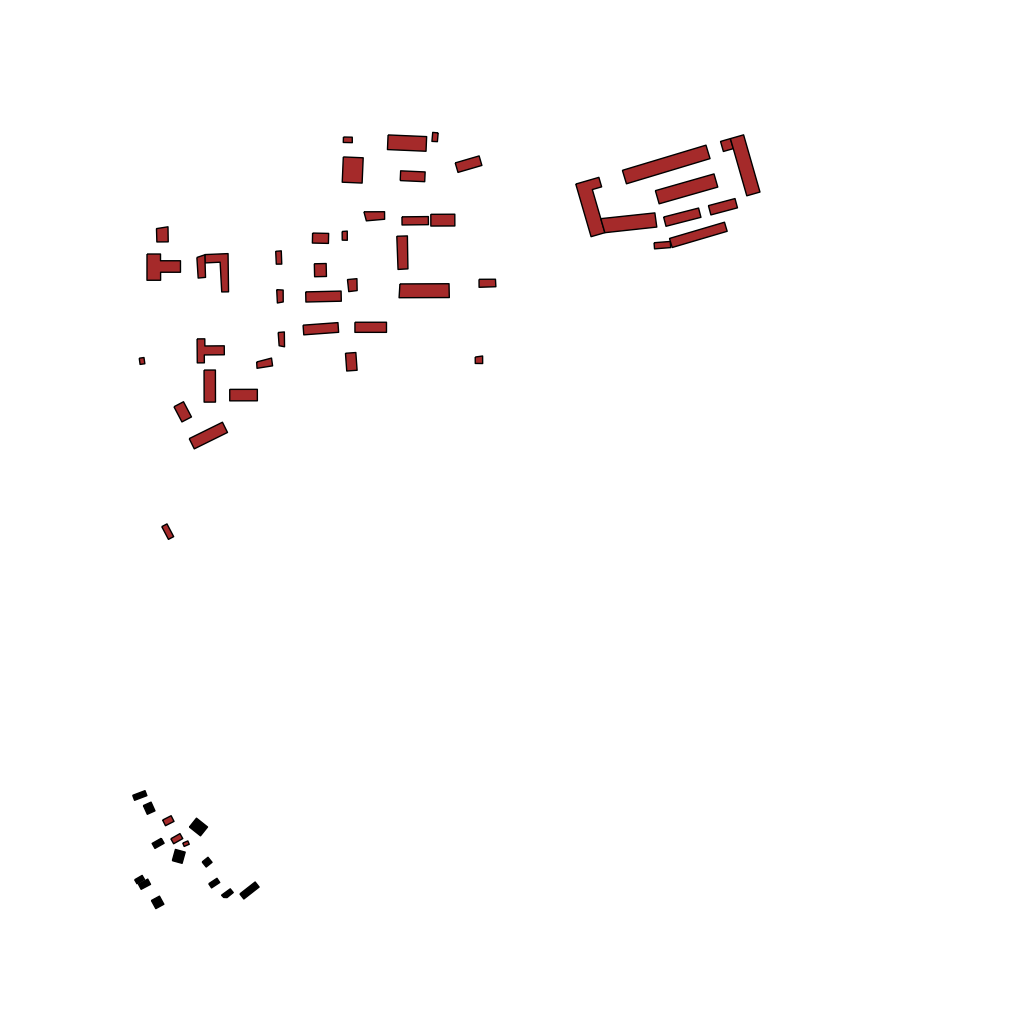
Tags: overhead vector_map, industrial, recreation, residential, transport, individual_rise, low_rise, density_1, Building, Facility, 1.0 km²